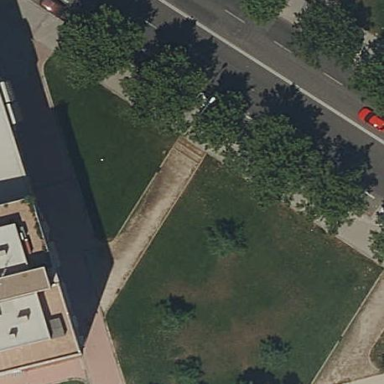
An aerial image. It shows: Garden with kerb border.